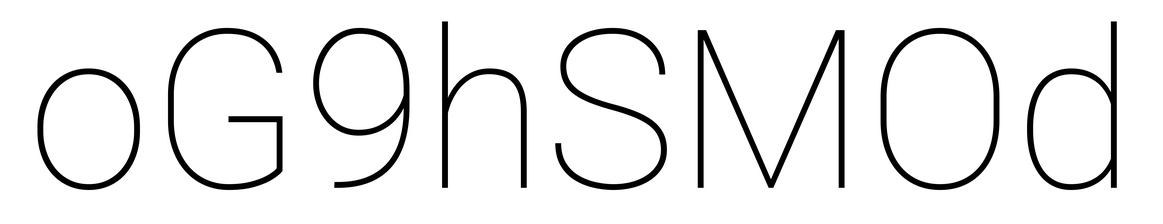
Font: Roboto_Thin